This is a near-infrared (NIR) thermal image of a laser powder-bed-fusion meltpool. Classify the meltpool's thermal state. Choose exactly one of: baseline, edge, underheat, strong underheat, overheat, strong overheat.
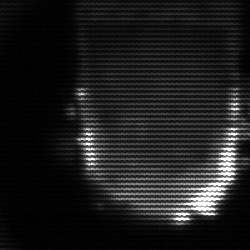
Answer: baseline